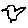
Label: bird